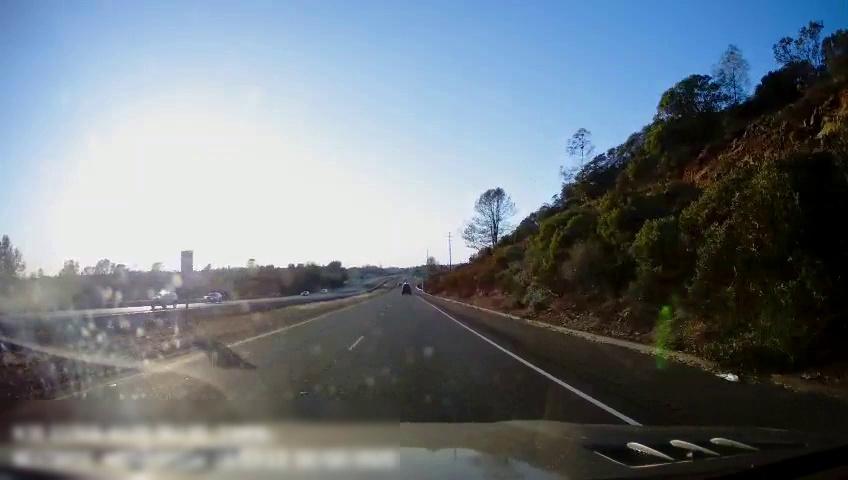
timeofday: Day
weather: Sunny
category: Drivable Space
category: Drivable Space
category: Vehicles | SUV
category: Vehicles | Truck
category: Vehicles | SUV
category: Lanes | Current Lane
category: Lanes | Current Lane
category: Lanes | Alternate Lane
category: Traffic | Signs